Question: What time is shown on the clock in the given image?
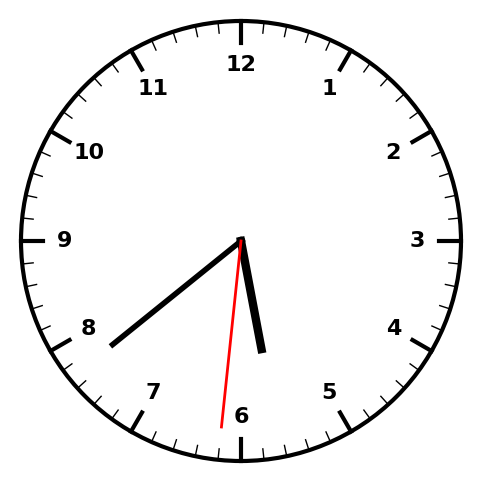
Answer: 05:38:31